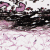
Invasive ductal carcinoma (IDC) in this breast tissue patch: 0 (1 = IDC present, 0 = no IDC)